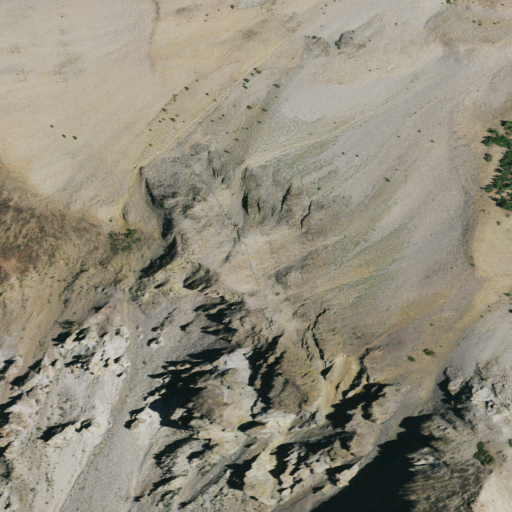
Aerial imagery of mountain in California named Hiram Peak containing shrub, barren land, and grassland